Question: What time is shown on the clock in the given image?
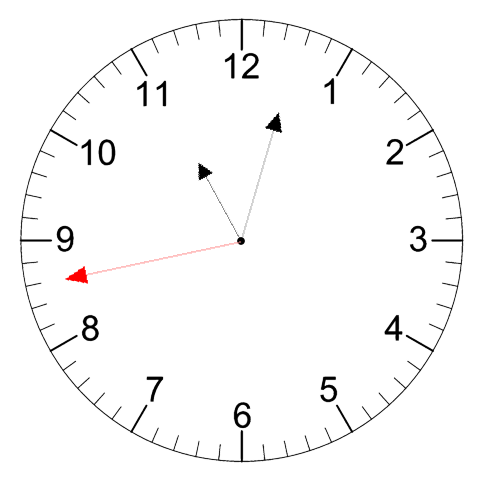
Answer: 11:02:43